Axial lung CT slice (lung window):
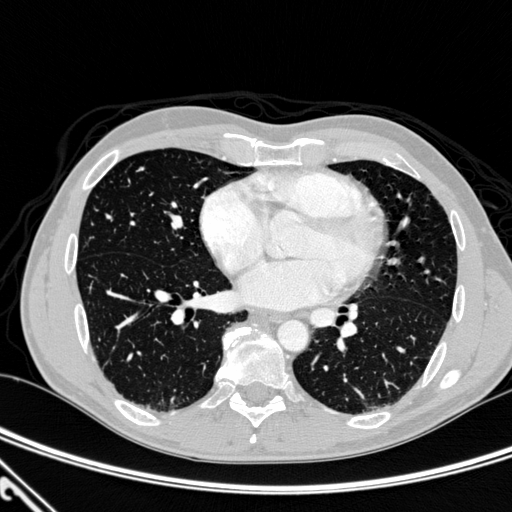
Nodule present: no